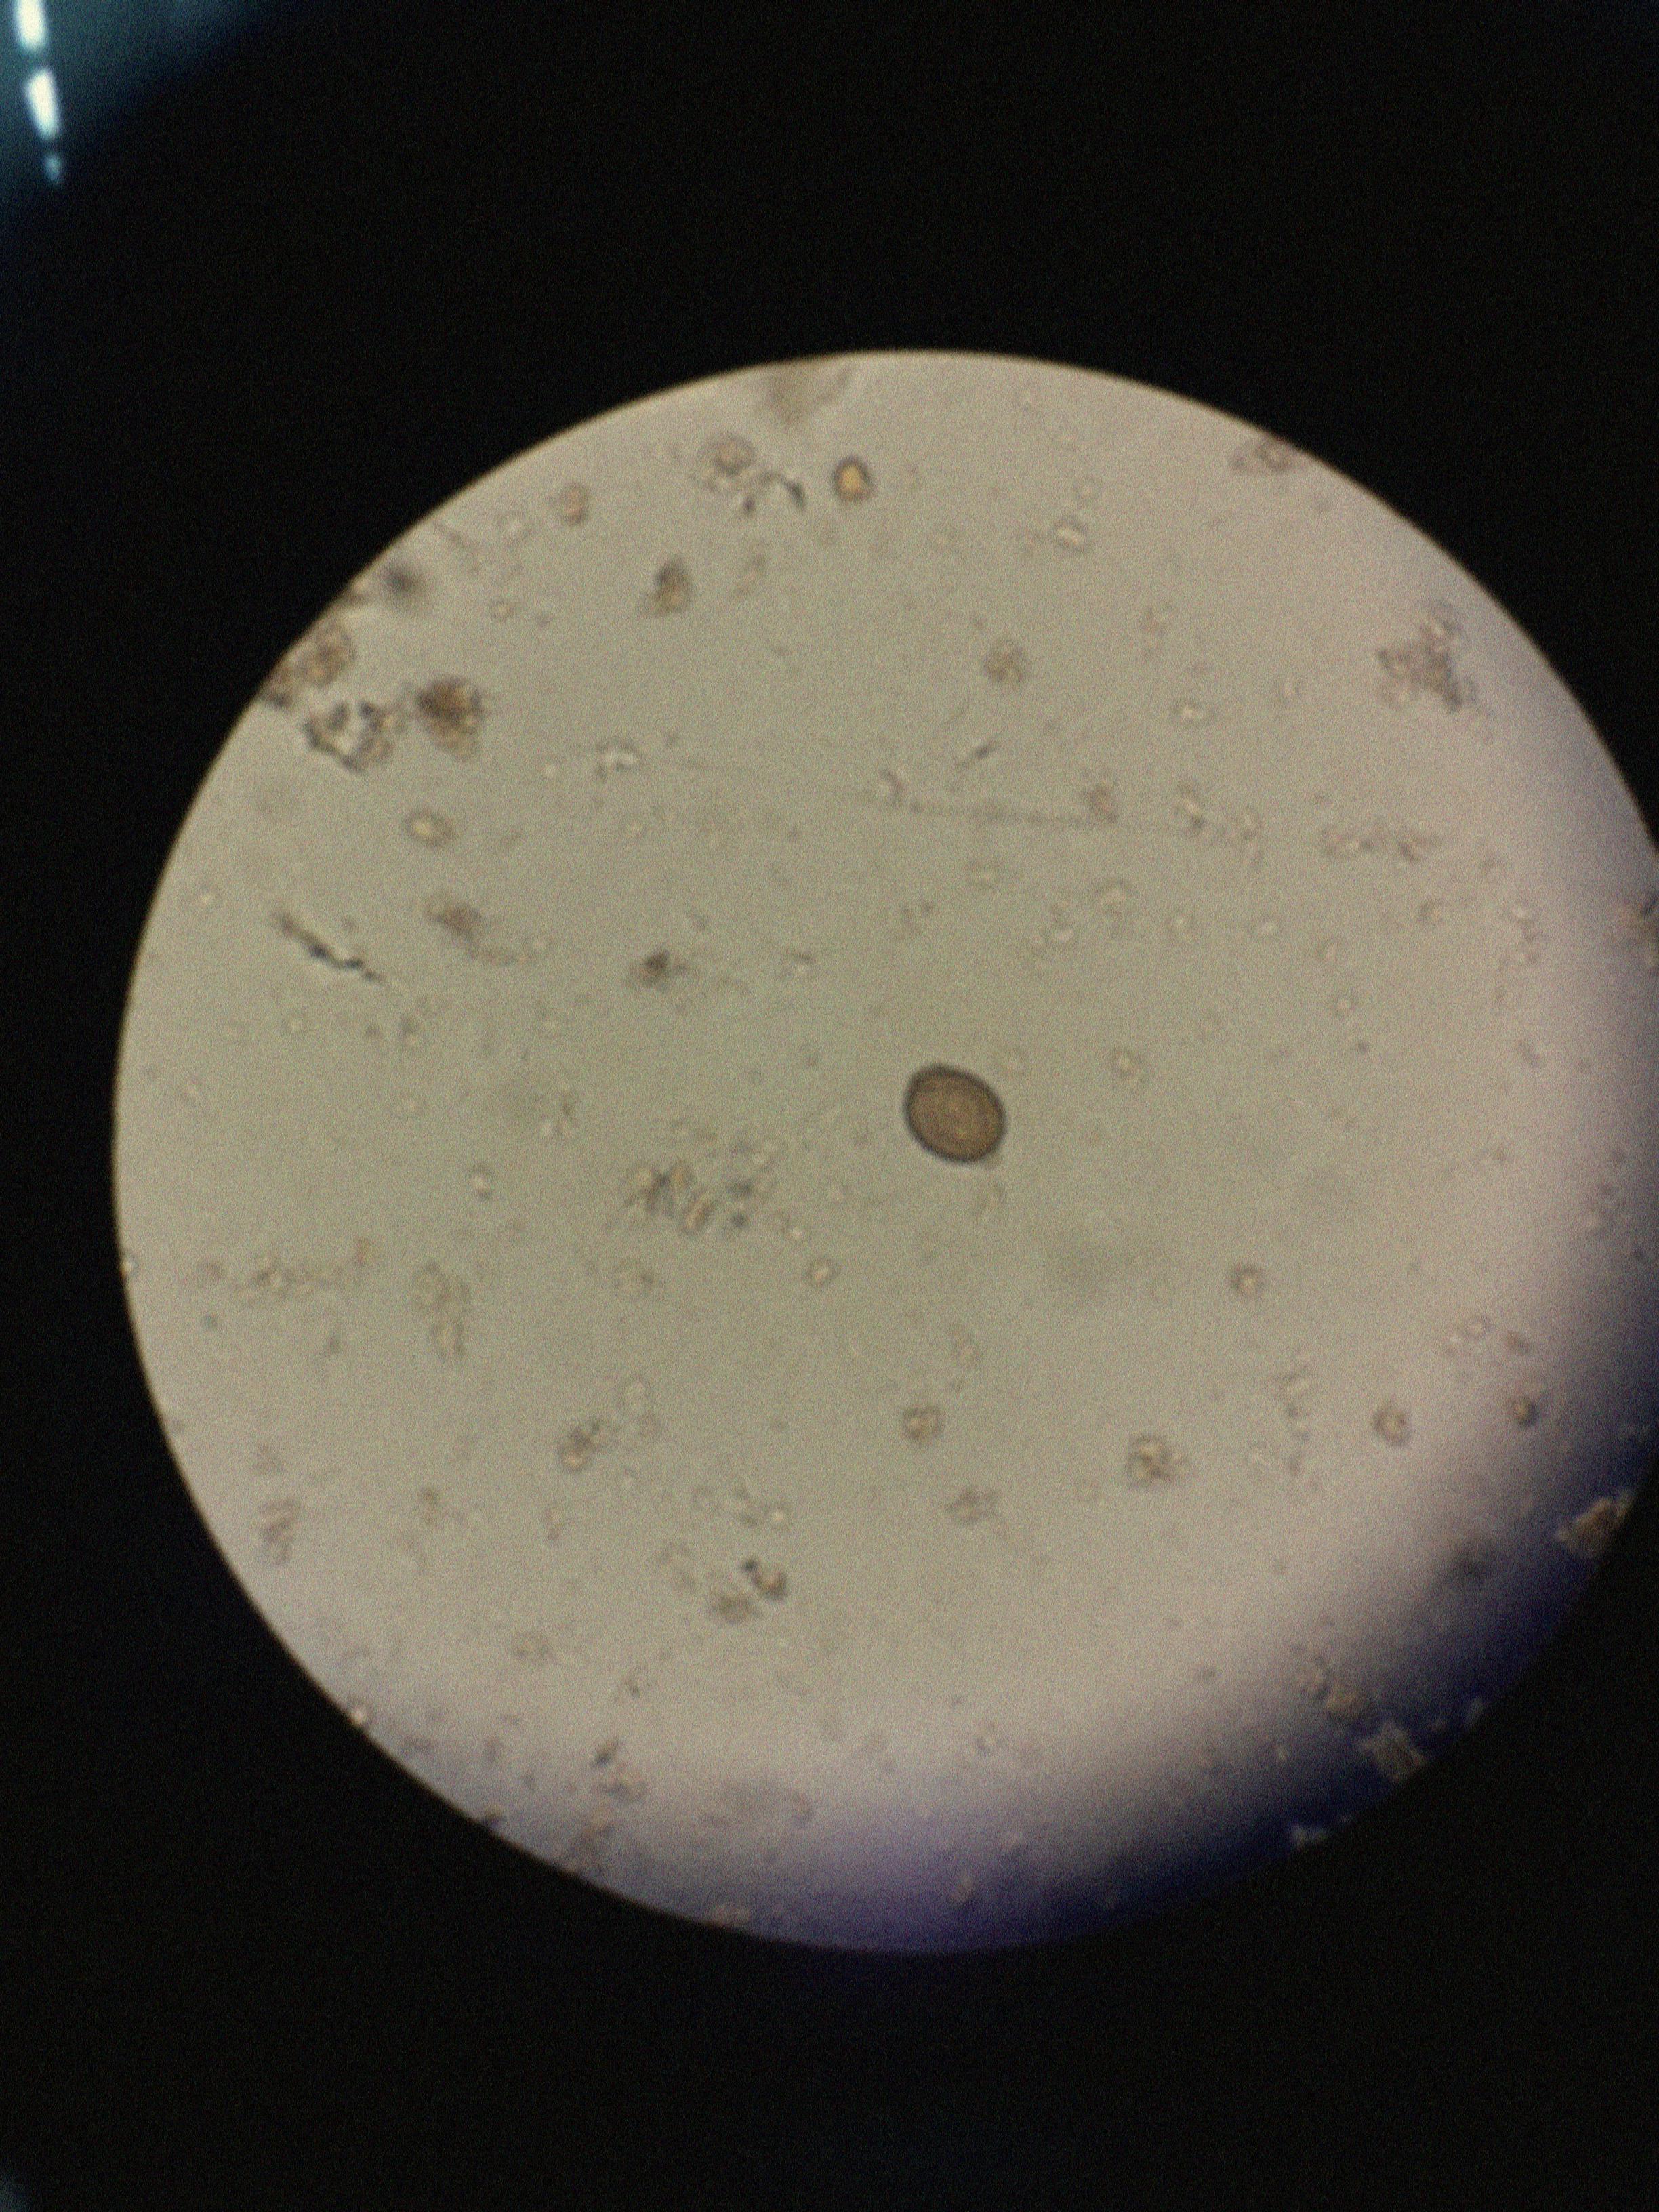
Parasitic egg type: Taenia spp. egg